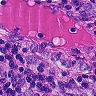
Metastatic tissue present: yes